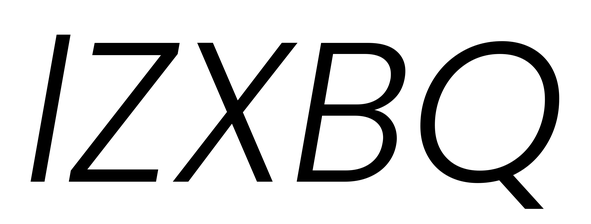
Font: Poppins-LightItalic